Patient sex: M
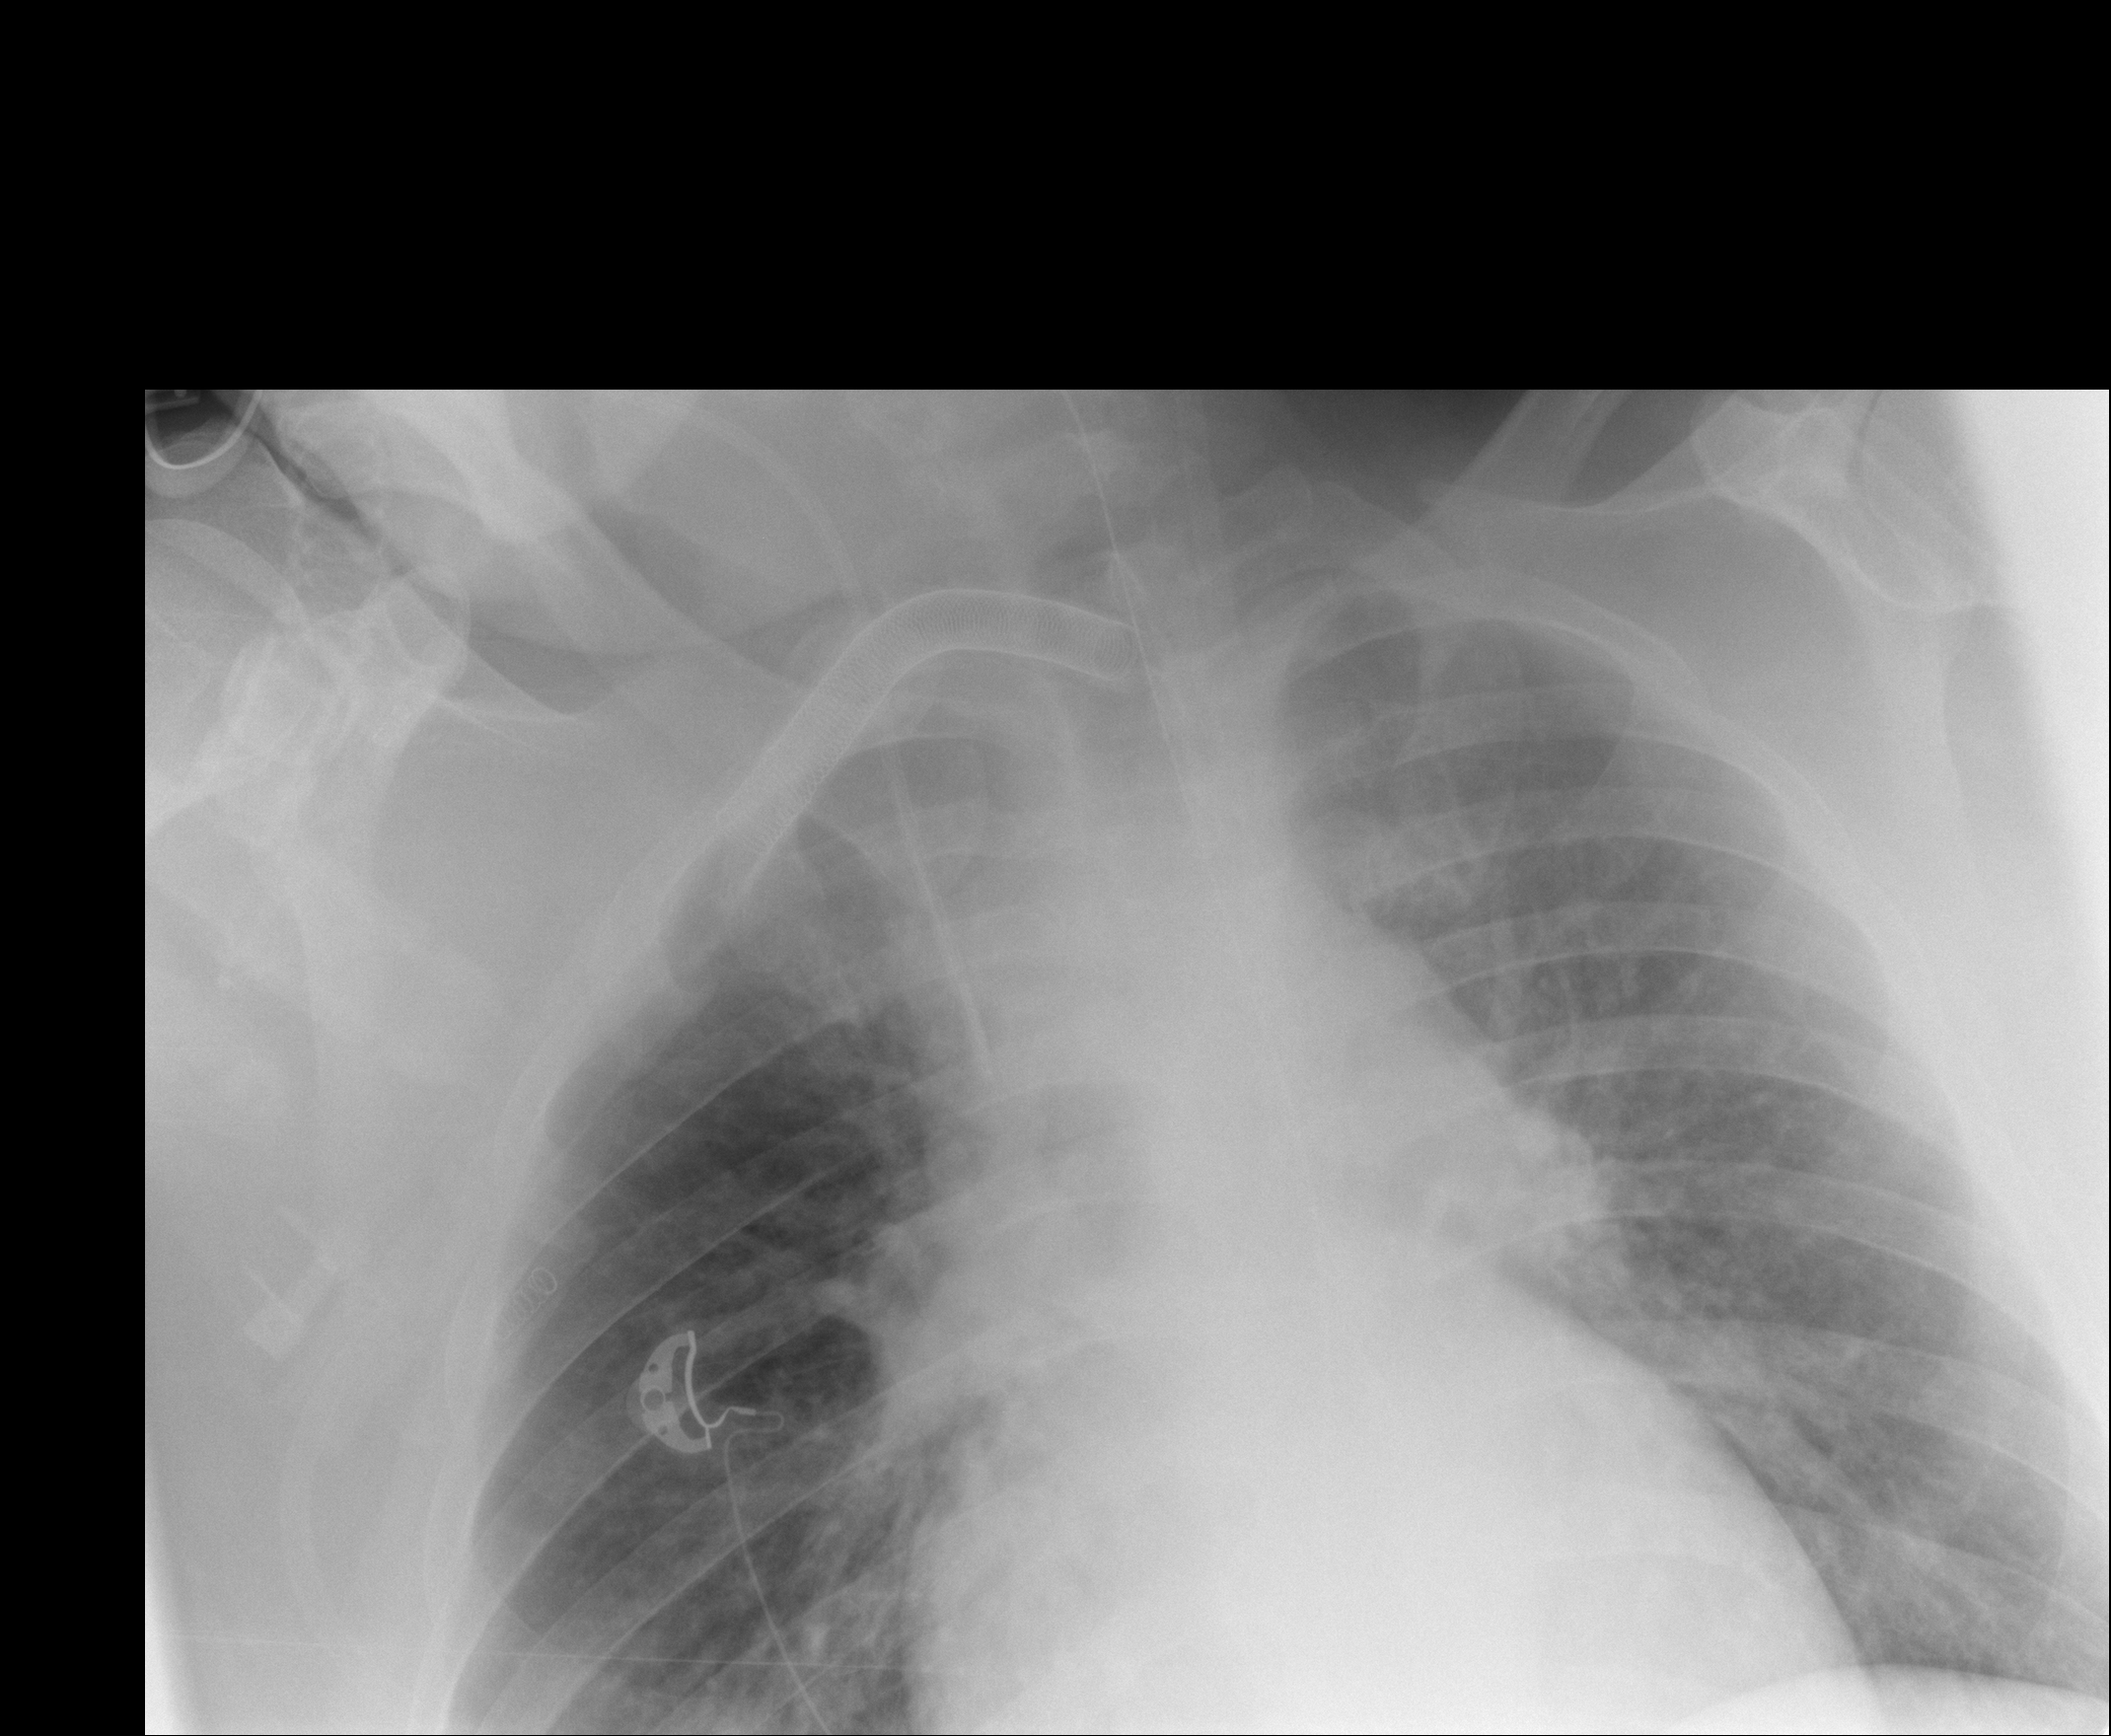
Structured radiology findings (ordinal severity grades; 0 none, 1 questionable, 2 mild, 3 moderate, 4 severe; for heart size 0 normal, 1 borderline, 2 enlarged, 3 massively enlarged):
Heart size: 2
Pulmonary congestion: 2
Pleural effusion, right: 1
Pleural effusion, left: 0
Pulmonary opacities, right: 2
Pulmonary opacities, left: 2
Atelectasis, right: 0
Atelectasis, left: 1